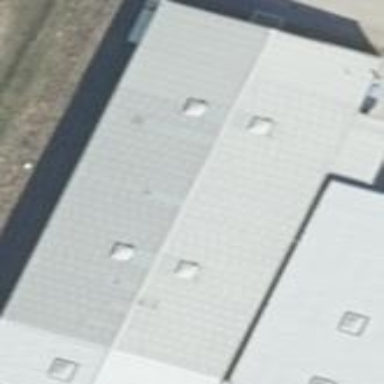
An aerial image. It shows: Commercial building.